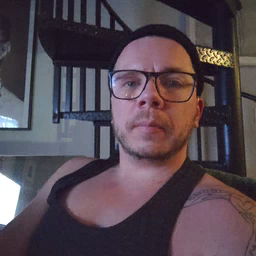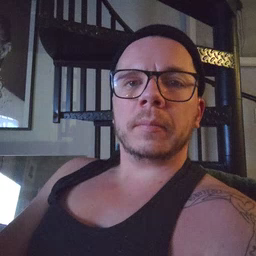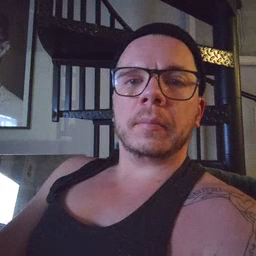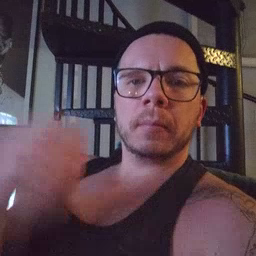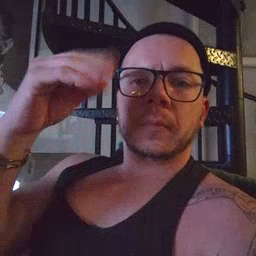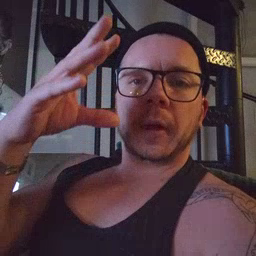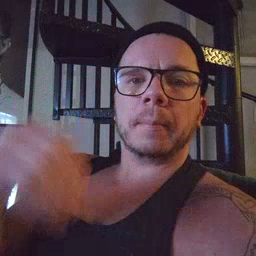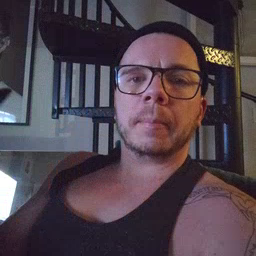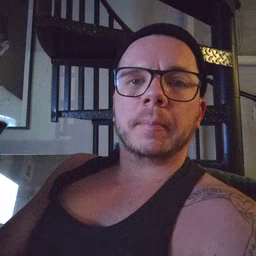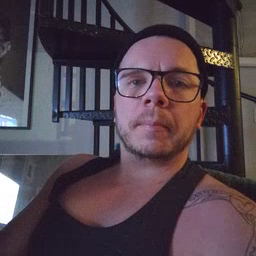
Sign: lamp